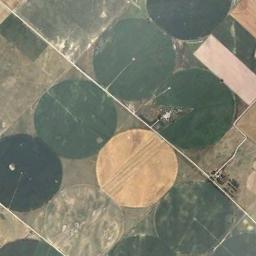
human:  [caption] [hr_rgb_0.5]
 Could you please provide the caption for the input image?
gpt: There is no circular farmland in the upper left corner .

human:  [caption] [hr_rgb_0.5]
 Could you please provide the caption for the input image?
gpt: There are some bare circle farmland and green circle farmland .

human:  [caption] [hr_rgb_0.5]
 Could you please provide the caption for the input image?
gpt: Several dark green circular farmlands and a khaki circular farmlands are surrounded by other farmlands that grows other crops .

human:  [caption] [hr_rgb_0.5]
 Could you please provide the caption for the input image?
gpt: Several neatly arranged circular farmland mixed with green and tan .

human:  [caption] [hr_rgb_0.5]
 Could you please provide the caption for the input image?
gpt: There are some circular farmlands of the same size arranged neatly .